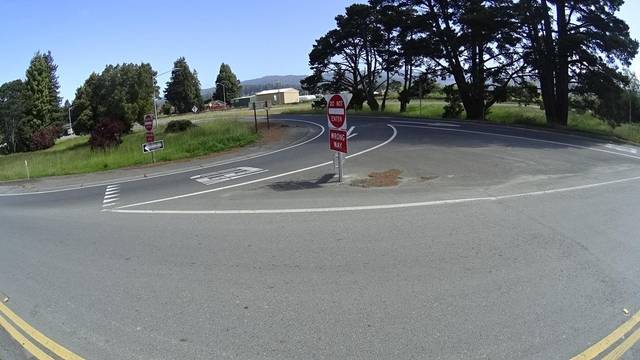
Region: United States
Coordinates: 40.586, -124.155